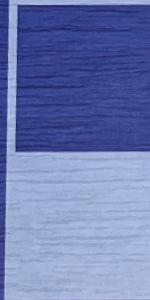
Label: Empty